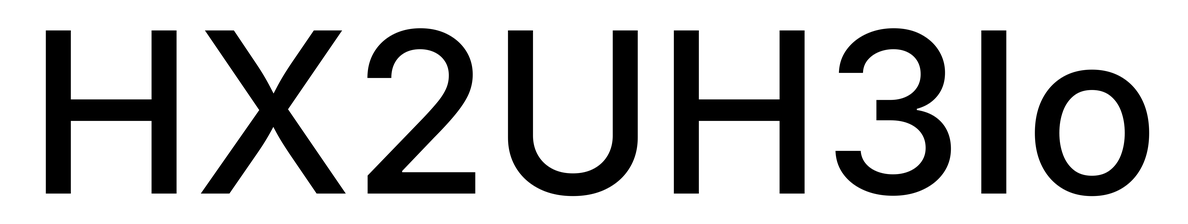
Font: Inter_Medium